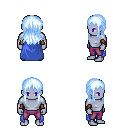
a pixel art fantasy rpg character, male body template, dark elf, purple skin, blue cape, magenta pants, white cyan unkempt hairstyle, leather bracers, four views (front, back, left, right), 2x2 character sprite sheet, small pixel art, hard edges, no anti-aliasing